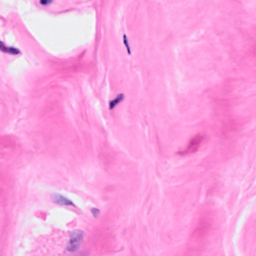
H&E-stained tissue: Breast